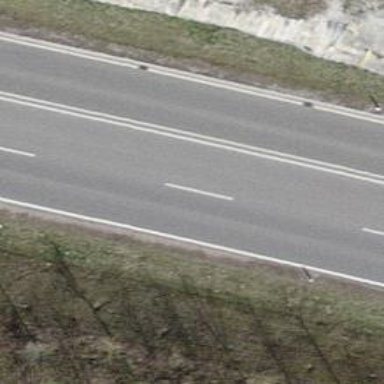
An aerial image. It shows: Asphalt motorway of trunk classification.